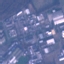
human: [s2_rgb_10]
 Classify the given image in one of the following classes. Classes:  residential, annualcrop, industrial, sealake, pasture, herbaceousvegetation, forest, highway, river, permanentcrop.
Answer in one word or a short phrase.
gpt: Industrial